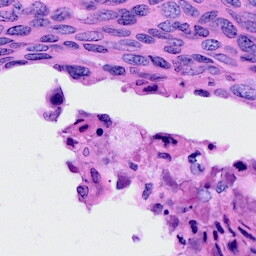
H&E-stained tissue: Cervix